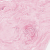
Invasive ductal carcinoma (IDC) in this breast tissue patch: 0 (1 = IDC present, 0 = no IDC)